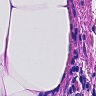
Metastatic tissue present: no